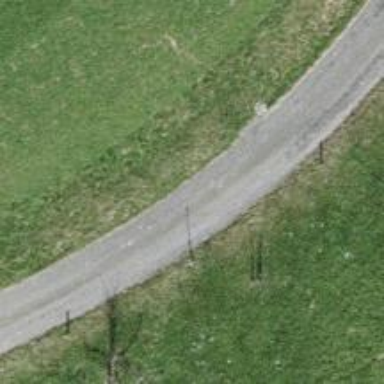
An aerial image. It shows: Well-maintained track road with grade 1 tracktype.